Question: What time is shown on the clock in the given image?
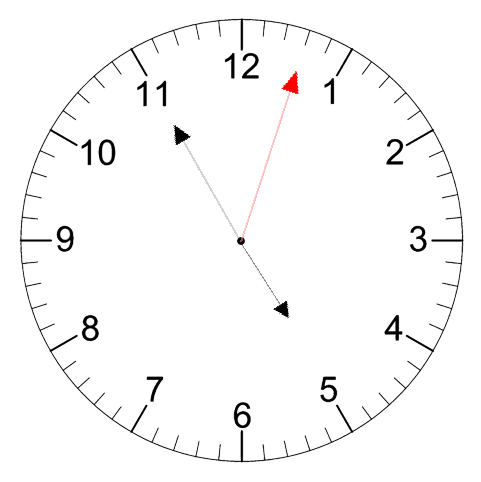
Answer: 04:55:03